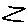
Label: zigzag